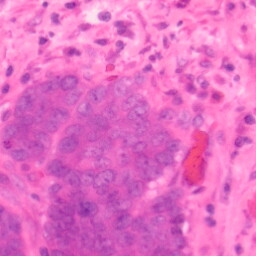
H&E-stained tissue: Colon